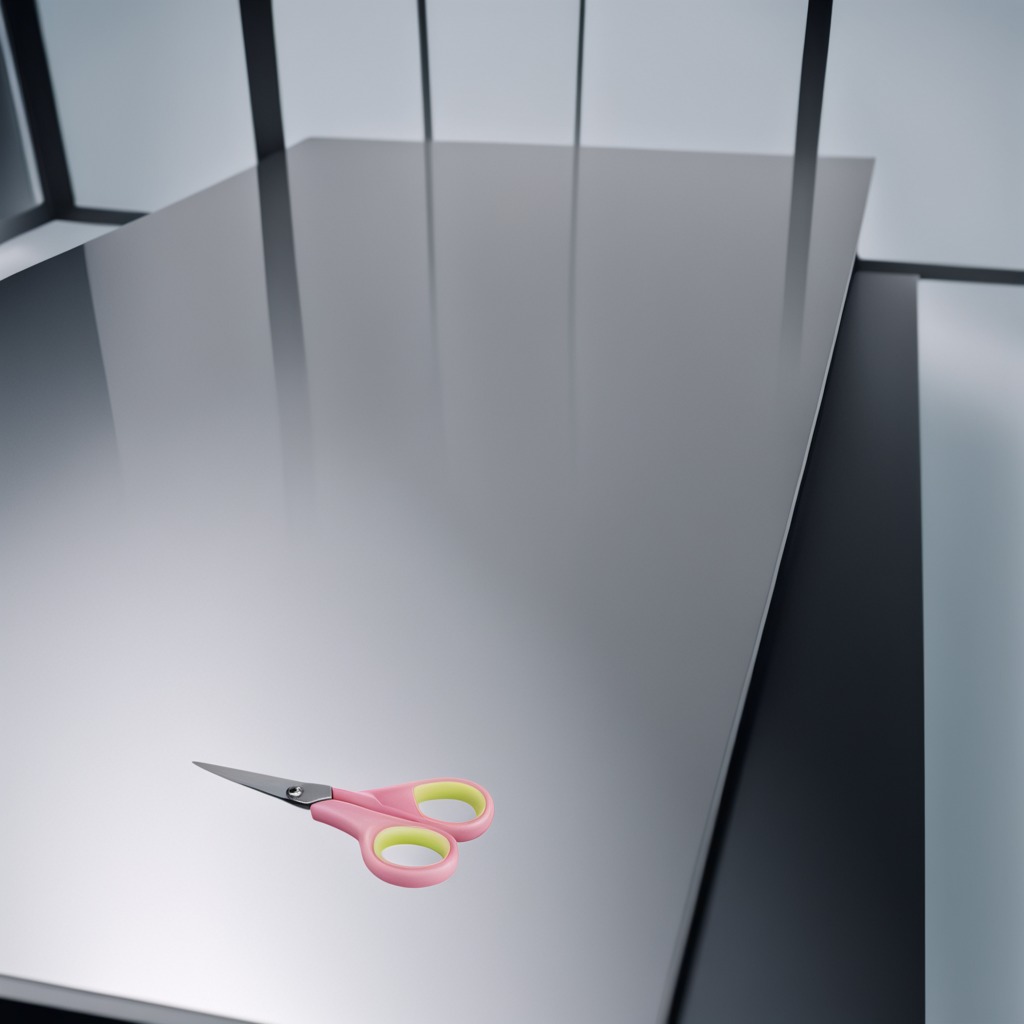
A scissor lies on the stainless steel table.